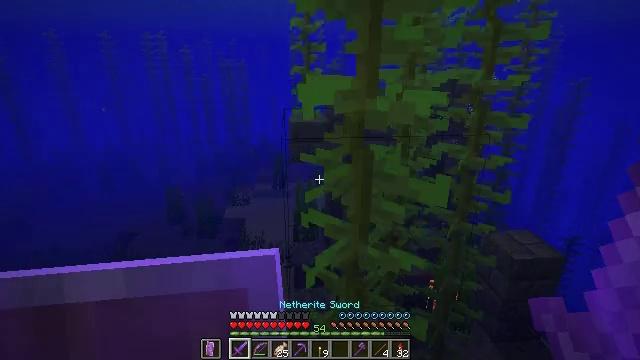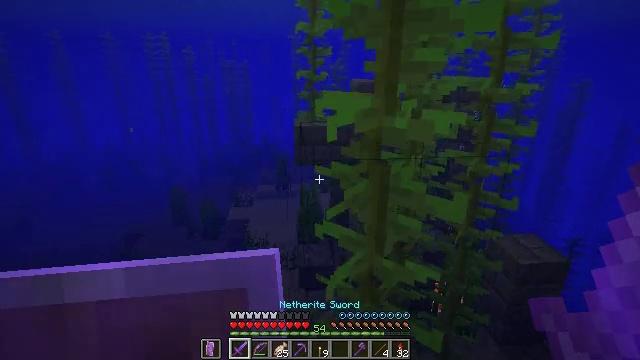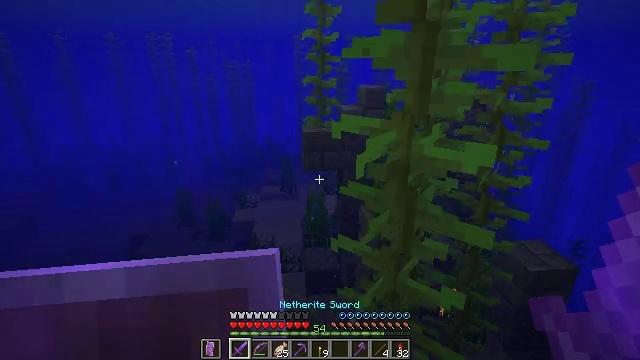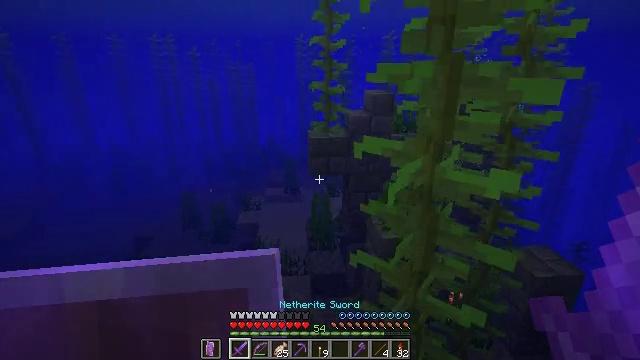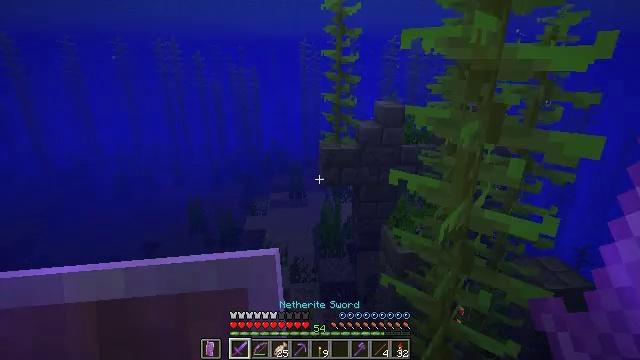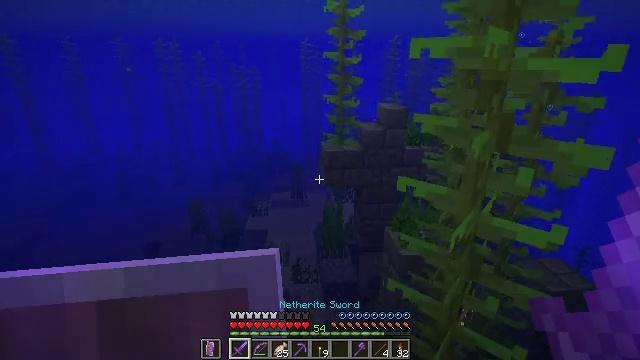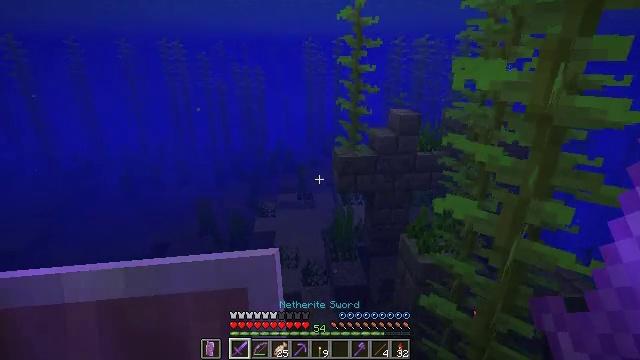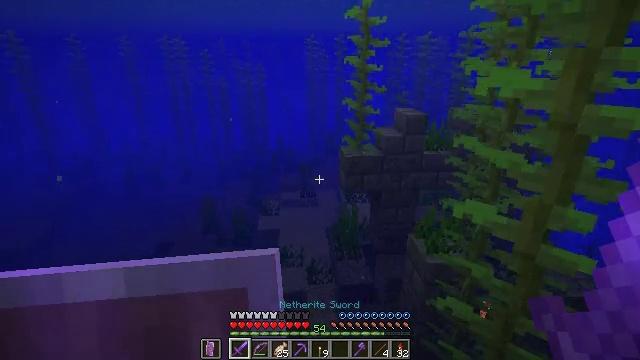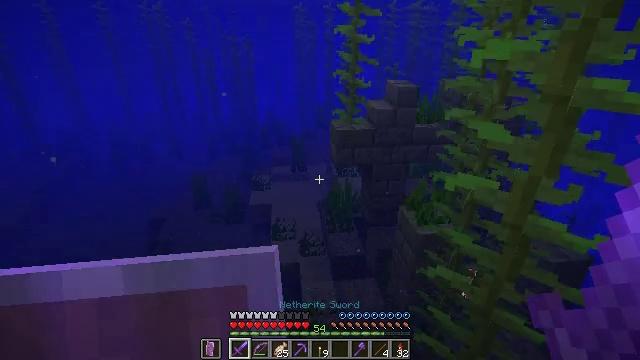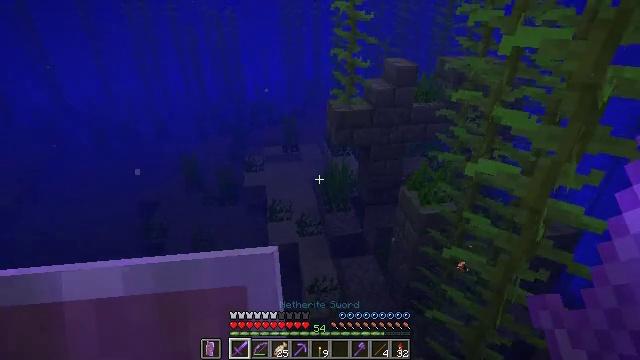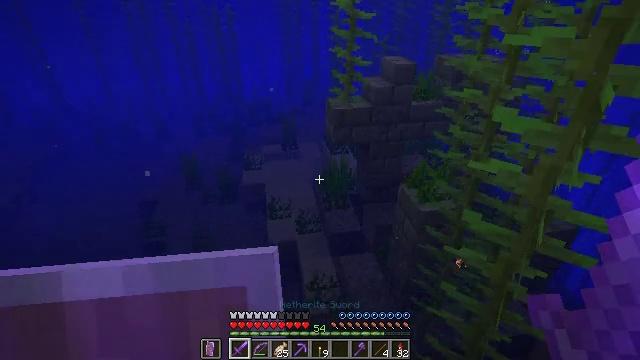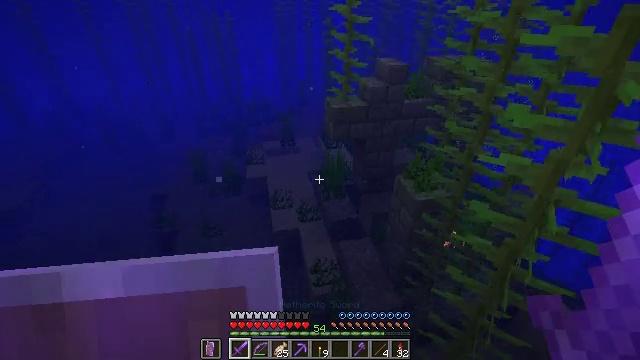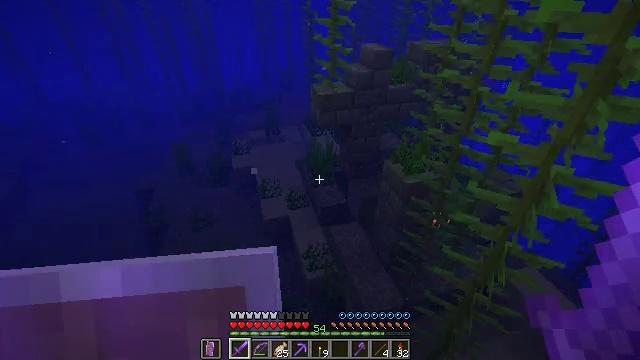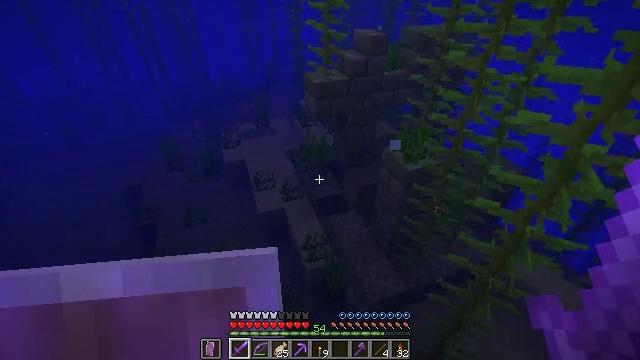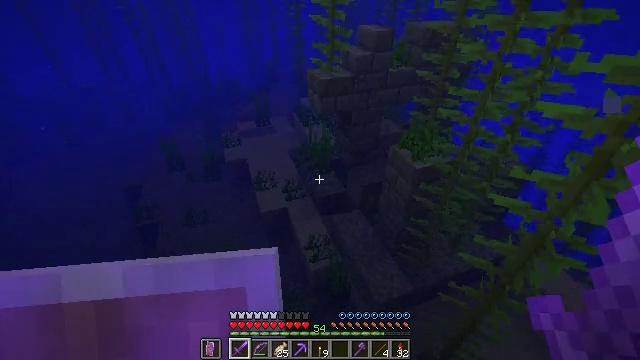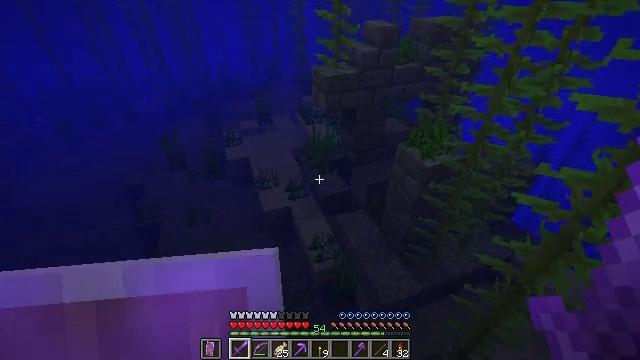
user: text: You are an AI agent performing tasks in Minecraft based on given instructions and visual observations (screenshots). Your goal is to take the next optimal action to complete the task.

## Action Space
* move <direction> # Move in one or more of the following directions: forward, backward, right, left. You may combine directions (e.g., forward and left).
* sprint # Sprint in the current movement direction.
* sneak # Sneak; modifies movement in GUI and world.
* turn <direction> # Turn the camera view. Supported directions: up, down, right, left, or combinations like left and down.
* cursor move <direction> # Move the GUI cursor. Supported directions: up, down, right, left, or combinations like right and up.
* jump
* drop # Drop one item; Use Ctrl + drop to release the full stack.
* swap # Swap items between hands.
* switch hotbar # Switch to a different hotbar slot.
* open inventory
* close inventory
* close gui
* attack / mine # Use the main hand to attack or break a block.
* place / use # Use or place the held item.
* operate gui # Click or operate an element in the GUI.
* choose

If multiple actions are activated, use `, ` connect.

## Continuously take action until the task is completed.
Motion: motion action
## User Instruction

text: Clear the seagrass to get an item.
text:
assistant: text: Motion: move left, sprint, jump
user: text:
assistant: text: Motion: move left, sprint, jump
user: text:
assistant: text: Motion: move left, sprint, jump
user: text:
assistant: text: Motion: move left, sprint, jump
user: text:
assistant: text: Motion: move left, sprint
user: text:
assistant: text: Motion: move left, sprint
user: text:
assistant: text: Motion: move left, sprint
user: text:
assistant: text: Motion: move left, sprint, turn right and down
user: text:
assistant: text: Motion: move forward and move left, sprint, turn right and down
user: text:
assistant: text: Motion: move forward and move left, sprint
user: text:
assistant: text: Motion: move forward and move left, sprint, turn right and down
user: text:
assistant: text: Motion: move forward and move left, sprint, turn right and down
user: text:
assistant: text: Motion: move forward and move left, sprint, turn right and down
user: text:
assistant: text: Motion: move forward and move left, sprint
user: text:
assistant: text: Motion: move forward and move left, sprint
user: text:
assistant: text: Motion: move forward and move left, sprint
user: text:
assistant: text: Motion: move forward and move left, sprint
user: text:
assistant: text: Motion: move forward and move left, sprint
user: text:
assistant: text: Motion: move forward and move left, sprint, turn right
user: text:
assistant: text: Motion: move forward and move left, sprint, turn right
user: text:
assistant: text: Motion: move forward and move left, sprint, turn right
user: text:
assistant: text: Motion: move forward and move left, sprint, turn right
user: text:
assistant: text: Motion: move forward and move left, sprint, turn right
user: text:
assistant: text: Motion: move forward, sprint, turn right
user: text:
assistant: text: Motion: move forward, sprint, turn right
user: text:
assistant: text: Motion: move forward, sprint
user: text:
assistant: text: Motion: move forward, sprint, turn right
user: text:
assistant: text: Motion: move forward, sprint
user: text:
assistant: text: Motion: sprint
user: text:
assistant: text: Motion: sprint